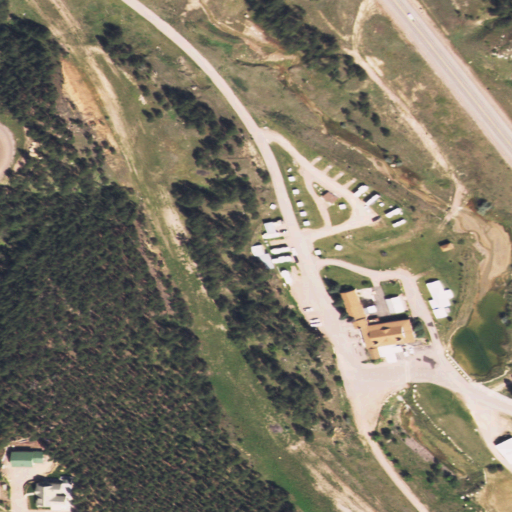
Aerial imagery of mountain in Wyoming named Breakneck Hill containing evergreen forest, grassland, low intensity development, open development, shrub, and medium intensity development